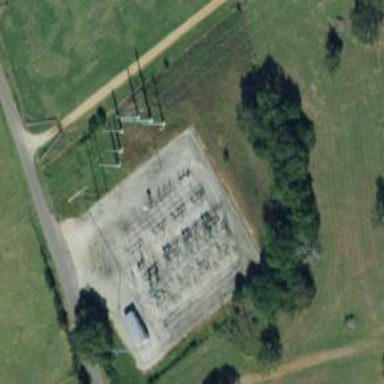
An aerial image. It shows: Power line with three cables configured as busbar.